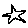
Label: star